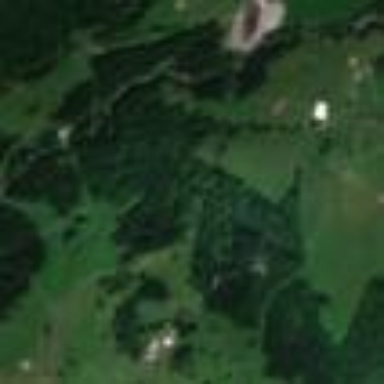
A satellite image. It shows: Forest area.